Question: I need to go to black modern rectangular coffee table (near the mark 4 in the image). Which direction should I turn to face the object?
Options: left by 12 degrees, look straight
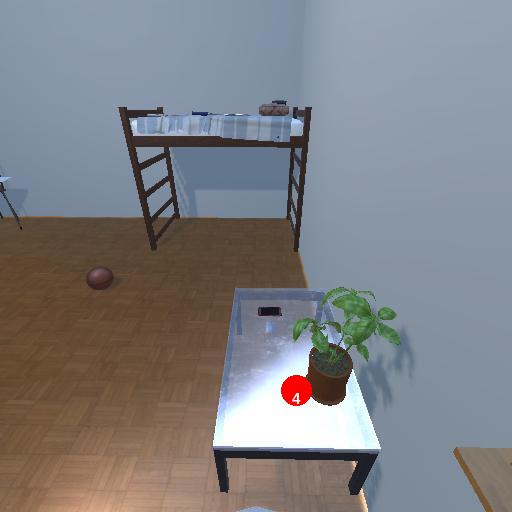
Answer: left by 12 degrees